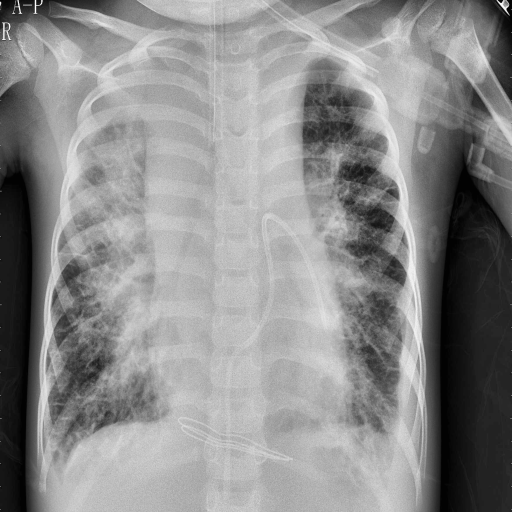
Finding: PNEUMONIA